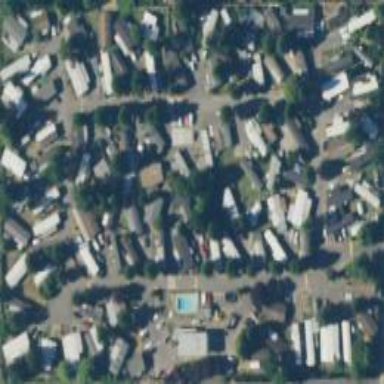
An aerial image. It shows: Residential area designated as trailer park.